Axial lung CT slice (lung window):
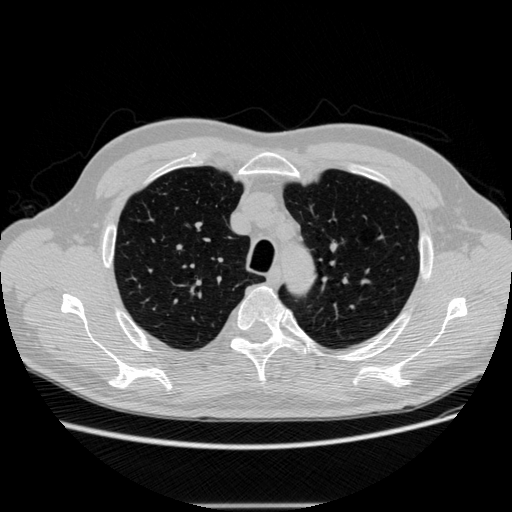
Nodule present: no